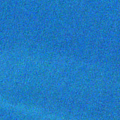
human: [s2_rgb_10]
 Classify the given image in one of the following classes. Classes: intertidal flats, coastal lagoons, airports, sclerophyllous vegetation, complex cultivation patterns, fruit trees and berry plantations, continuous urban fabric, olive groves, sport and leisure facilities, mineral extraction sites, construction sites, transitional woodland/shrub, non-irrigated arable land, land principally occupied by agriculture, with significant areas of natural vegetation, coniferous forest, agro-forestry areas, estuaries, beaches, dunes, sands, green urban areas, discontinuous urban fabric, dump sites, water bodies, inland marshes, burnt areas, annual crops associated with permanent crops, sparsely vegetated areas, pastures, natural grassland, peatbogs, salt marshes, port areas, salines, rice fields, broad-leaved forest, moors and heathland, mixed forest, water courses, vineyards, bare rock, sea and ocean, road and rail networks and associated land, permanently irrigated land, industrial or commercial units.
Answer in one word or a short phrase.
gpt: sea and ocean